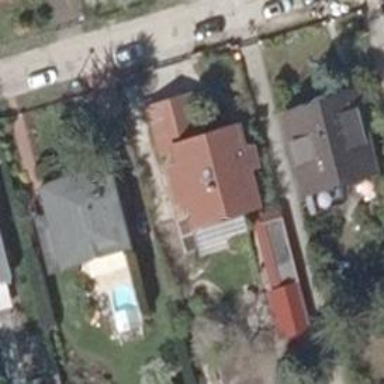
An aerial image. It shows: Detached building.